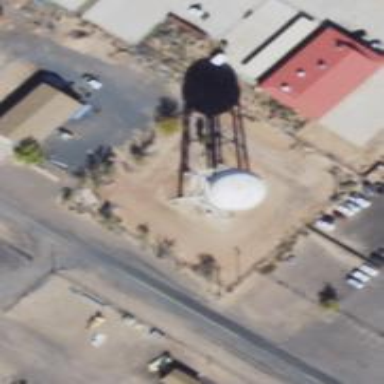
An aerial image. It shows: Water tower that is man-made.